Question:
I have a UIView in the UITableViewCell , which needs to change its height when user taps on "less/more" button
My code is
'''
- (CGFloat)tableView:(UITableView *)tableView estimatedHeightForRowAtIndexPath:(NSIndexPath *)indexPath
{
return UITableViewAutomaticDimension;
}
'''
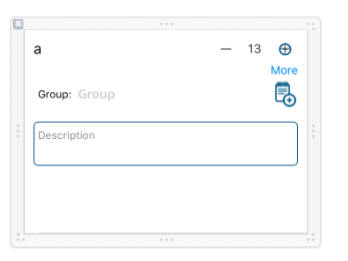
Answer: Hook items height constraint as IBOutlet and change it in like this
'''
cell.viewHeightCon.constant = // value
'''
and before return cell add
'''
cell.layoutIfNeeded()
'''